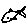
Label: fish